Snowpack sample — Snodgrass Mountain, Crested Butte, Colorado (2/4/25, 12:06 PM MST)
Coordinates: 38.923, -106.968
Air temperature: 35 °F
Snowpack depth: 80 cm
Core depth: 30 cm
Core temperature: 35.6 °F
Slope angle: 14°, slope face: 78°
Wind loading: low
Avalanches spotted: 0
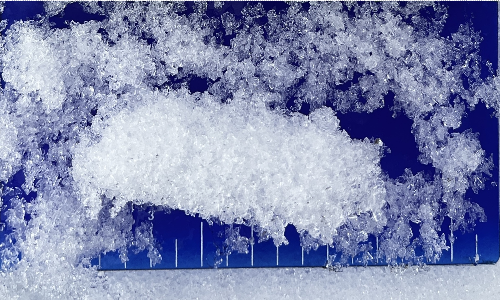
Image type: core
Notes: No avalanches nearby, unusually warm weather for the last month reported by residents, Collected 25 yards from treeline